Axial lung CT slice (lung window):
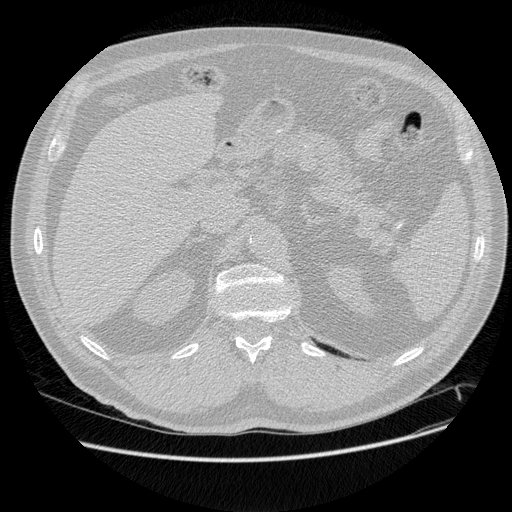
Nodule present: no